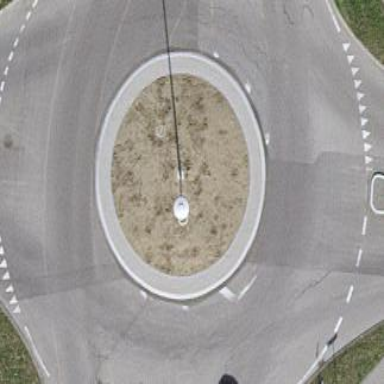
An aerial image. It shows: Roundabout on residential road.